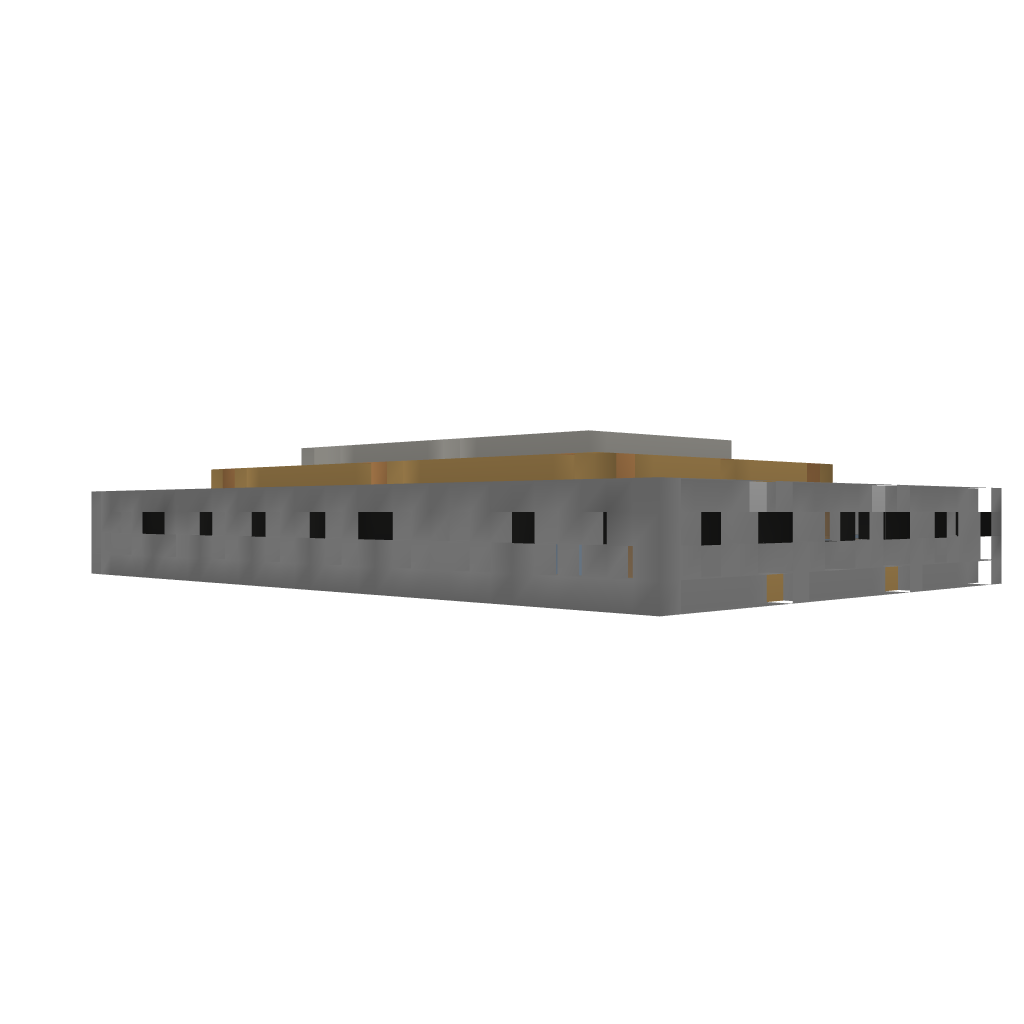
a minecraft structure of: Ice Skating Rink